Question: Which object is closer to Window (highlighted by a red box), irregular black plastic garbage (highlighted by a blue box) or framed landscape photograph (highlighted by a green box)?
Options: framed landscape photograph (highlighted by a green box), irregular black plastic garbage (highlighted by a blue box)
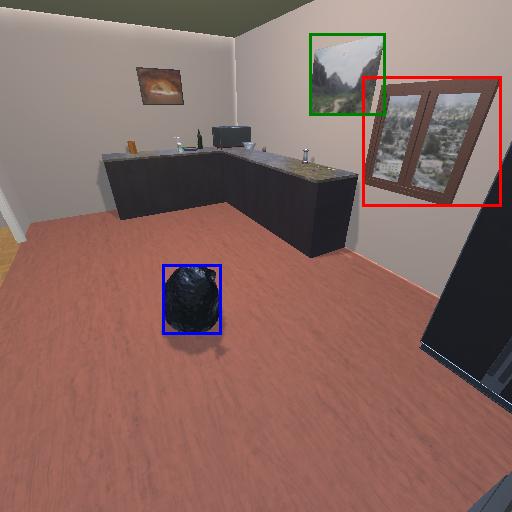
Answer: framed landscape photograph (highlighted by a green box)